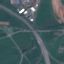
Land use / land cover class: Highway